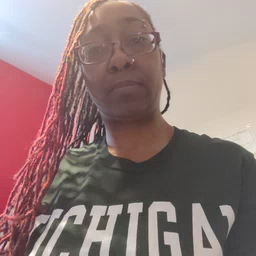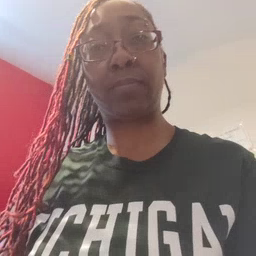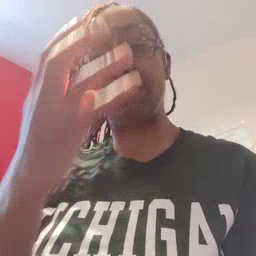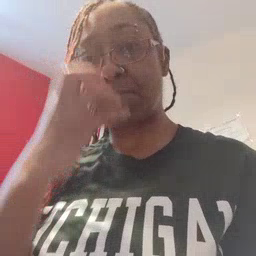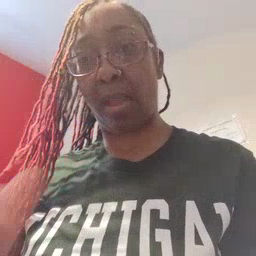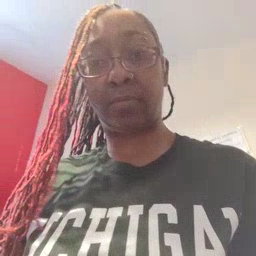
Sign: mad